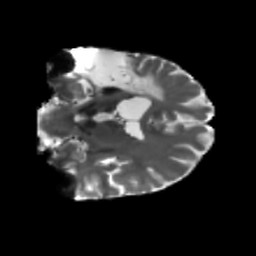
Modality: T2w
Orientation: coronal
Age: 43
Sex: male
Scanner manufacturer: siemens
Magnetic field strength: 3 T
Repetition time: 5.25 s
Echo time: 0.08 s